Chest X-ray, AP view. Patient: 33 years old, sex F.
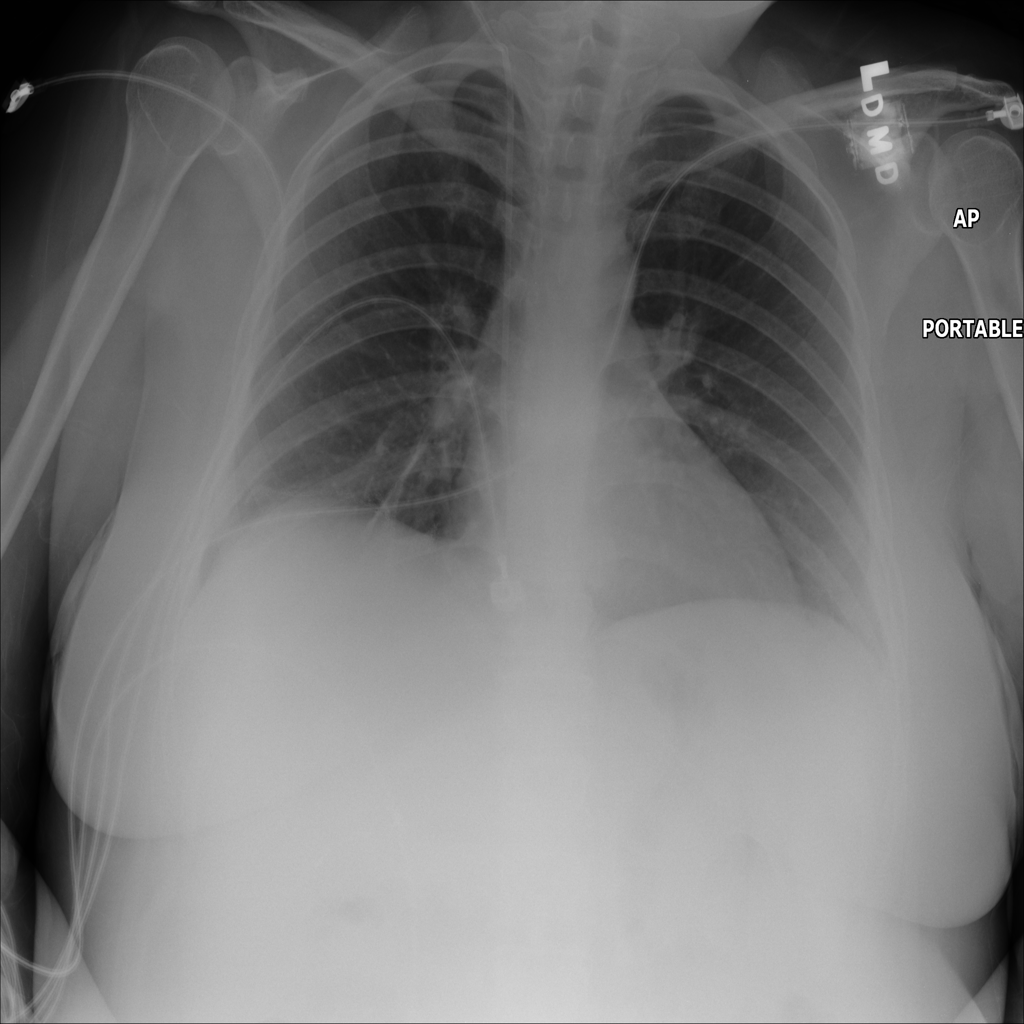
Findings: Atelectasis